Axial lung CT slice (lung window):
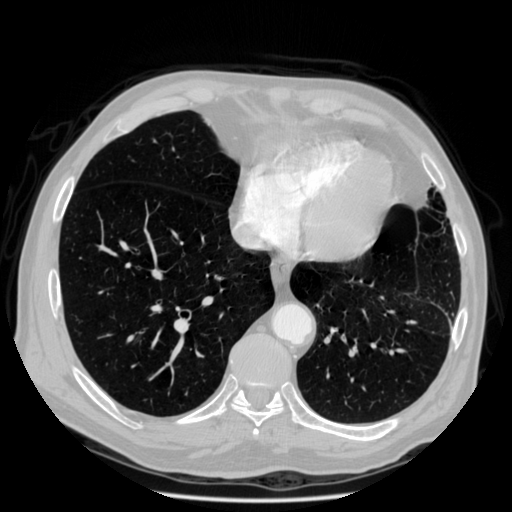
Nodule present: no